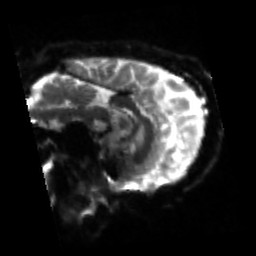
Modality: sbref
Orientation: sagittal
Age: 57
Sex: male
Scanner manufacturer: siemens
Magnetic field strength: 3 T
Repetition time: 4.71 s
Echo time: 0.0906 s